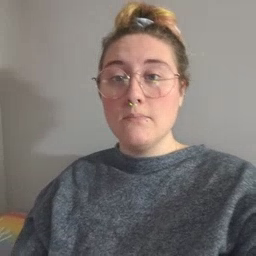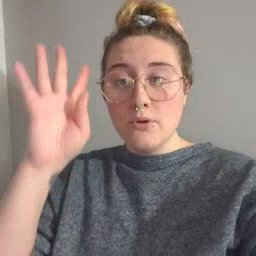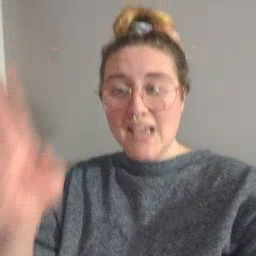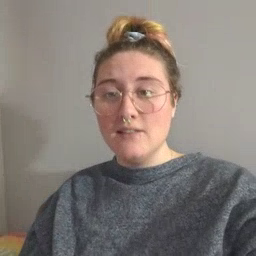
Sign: pretend